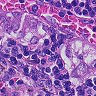
Metastatic tissue present: yes